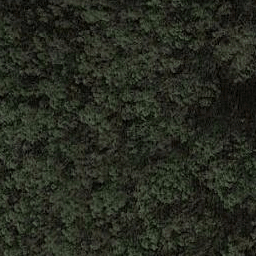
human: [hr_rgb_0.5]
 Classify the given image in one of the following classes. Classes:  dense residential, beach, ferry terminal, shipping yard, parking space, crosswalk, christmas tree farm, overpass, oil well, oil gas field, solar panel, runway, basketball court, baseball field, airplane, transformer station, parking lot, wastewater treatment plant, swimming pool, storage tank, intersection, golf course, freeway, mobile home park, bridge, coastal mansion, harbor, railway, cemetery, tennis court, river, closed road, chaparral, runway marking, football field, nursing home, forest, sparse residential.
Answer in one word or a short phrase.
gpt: forest